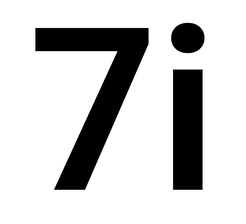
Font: Roboto_SemiBold